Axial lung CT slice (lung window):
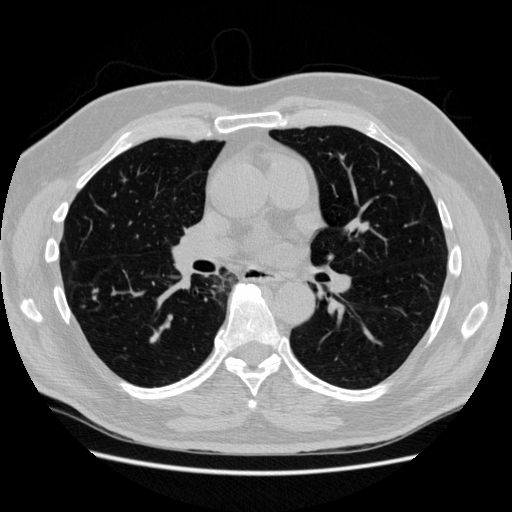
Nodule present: yes
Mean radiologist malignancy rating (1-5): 2.5